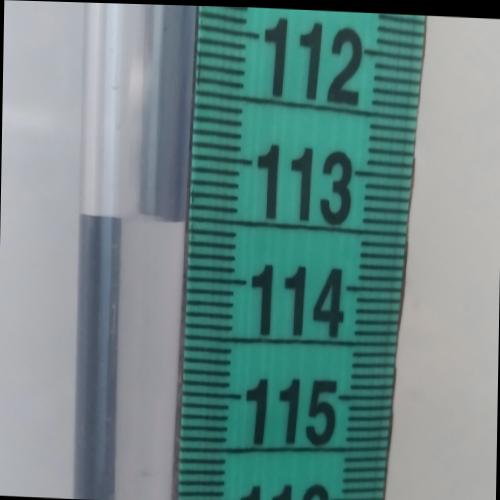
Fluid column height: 113.5 cm